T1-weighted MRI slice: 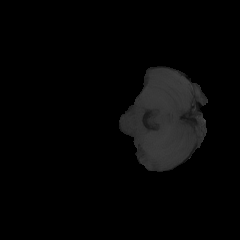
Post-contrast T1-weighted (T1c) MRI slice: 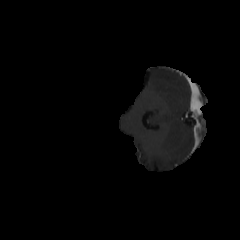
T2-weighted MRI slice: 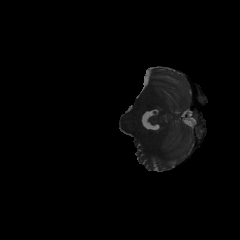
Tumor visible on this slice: no